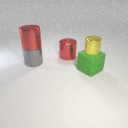
large gray metal cylinder in front of large red metal cylinder